Lunar surface albedo tile
Center latitude: -3.115
Center longitude: -29.36
Resolution (meters per pixel, mean): 172.49
Tile area (km^2): 31053.35
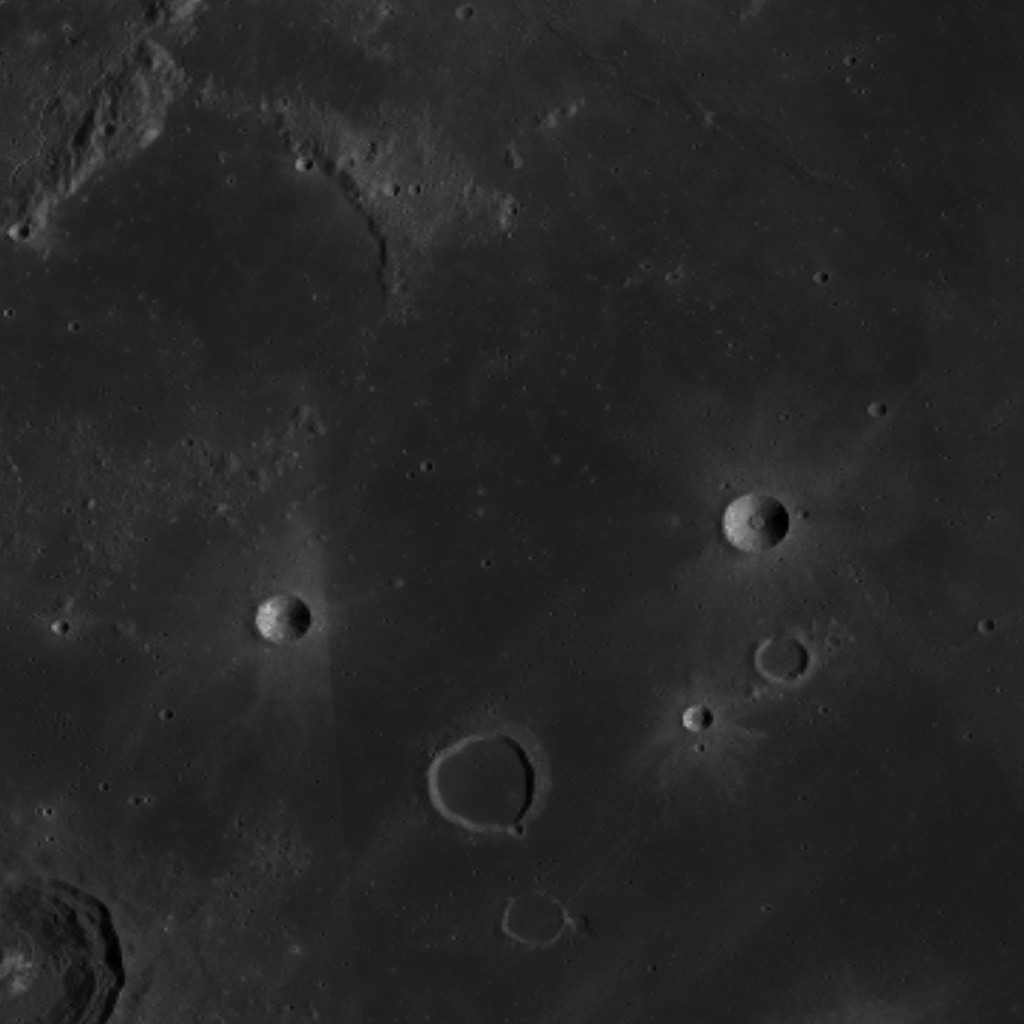